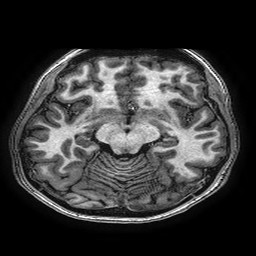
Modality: T1w
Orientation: coronal
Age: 16
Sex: female
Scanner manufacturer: ge
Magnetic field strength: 3 T
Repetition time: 0.00766 s
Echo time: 0.003476 s